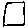
Label: square